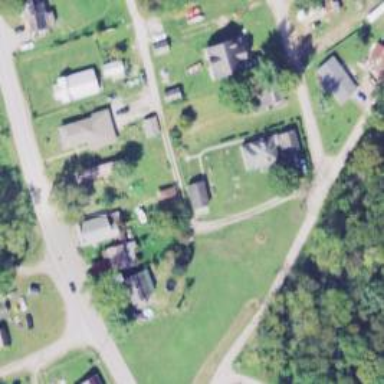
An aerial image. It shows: Alley classified as service road.